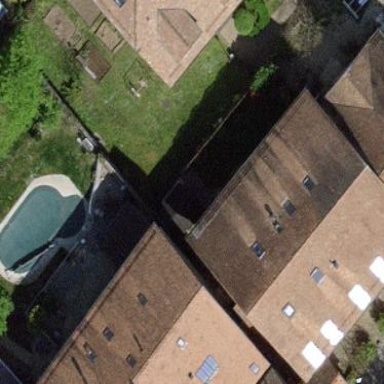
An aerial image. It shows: Garden surrounded by fence.